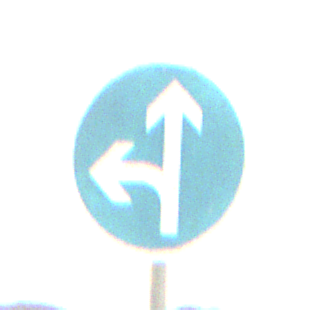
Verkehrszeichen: VorgeschriebeneFahrtrichtungGeradeausOderLinks
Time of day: SunriseSunset
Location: Outdoor (Nature)
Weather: PartlyCloudy
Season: NotSpecified
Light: Natural